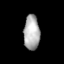
Tissue: lung
Cell type: Others
Senescence score: 0.5496
Nuclear area (px): 535
Mean DAPI intensity: 176.424